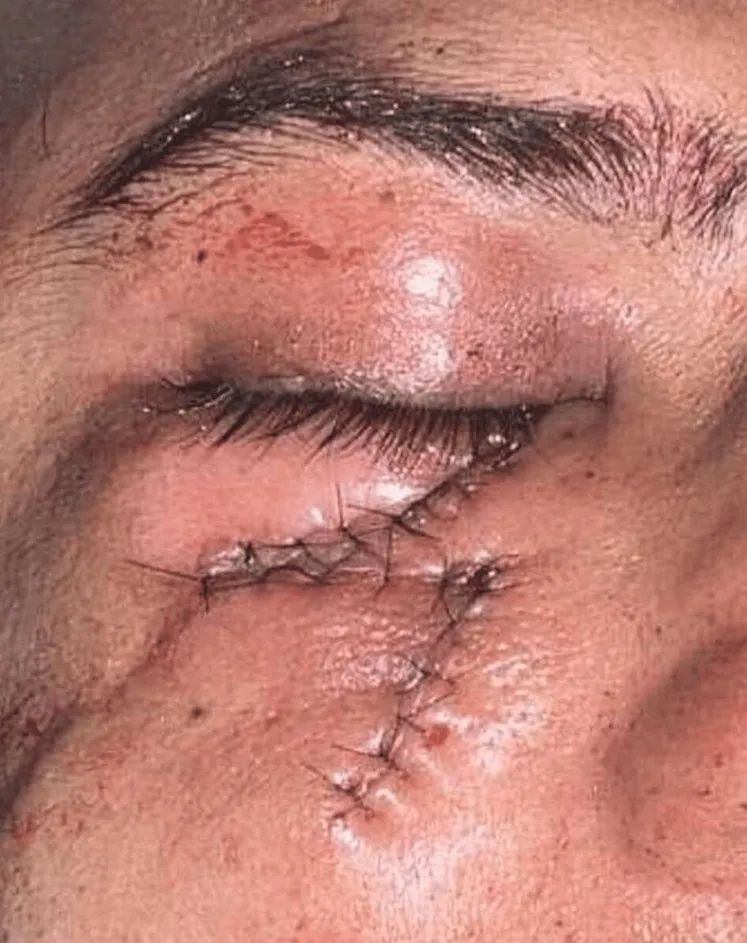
Closure of Z-plasty of ectropion of the right eye.
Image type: medical_photograph (other_medical_photograph)